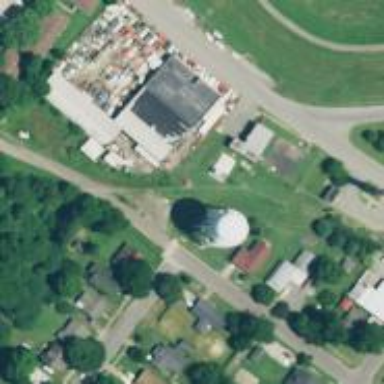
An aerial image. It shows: Water tower that is man-made.